Interaction volume radius: 5 \u00c5
Interaction volume height: 10 \u00c5
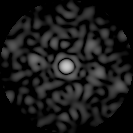
Disorder parameter: 0.6982